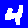
Digit: 4